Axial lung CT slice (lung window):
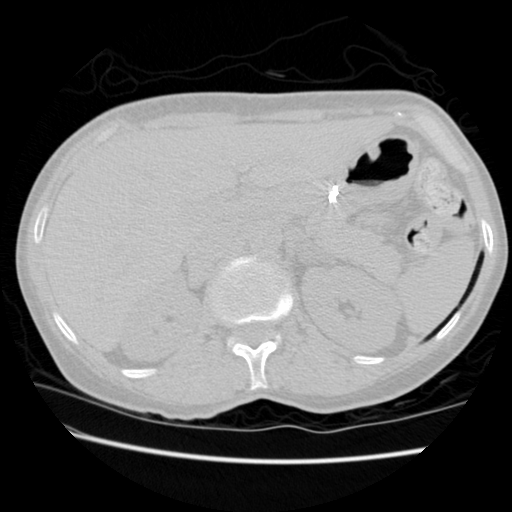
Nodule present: no